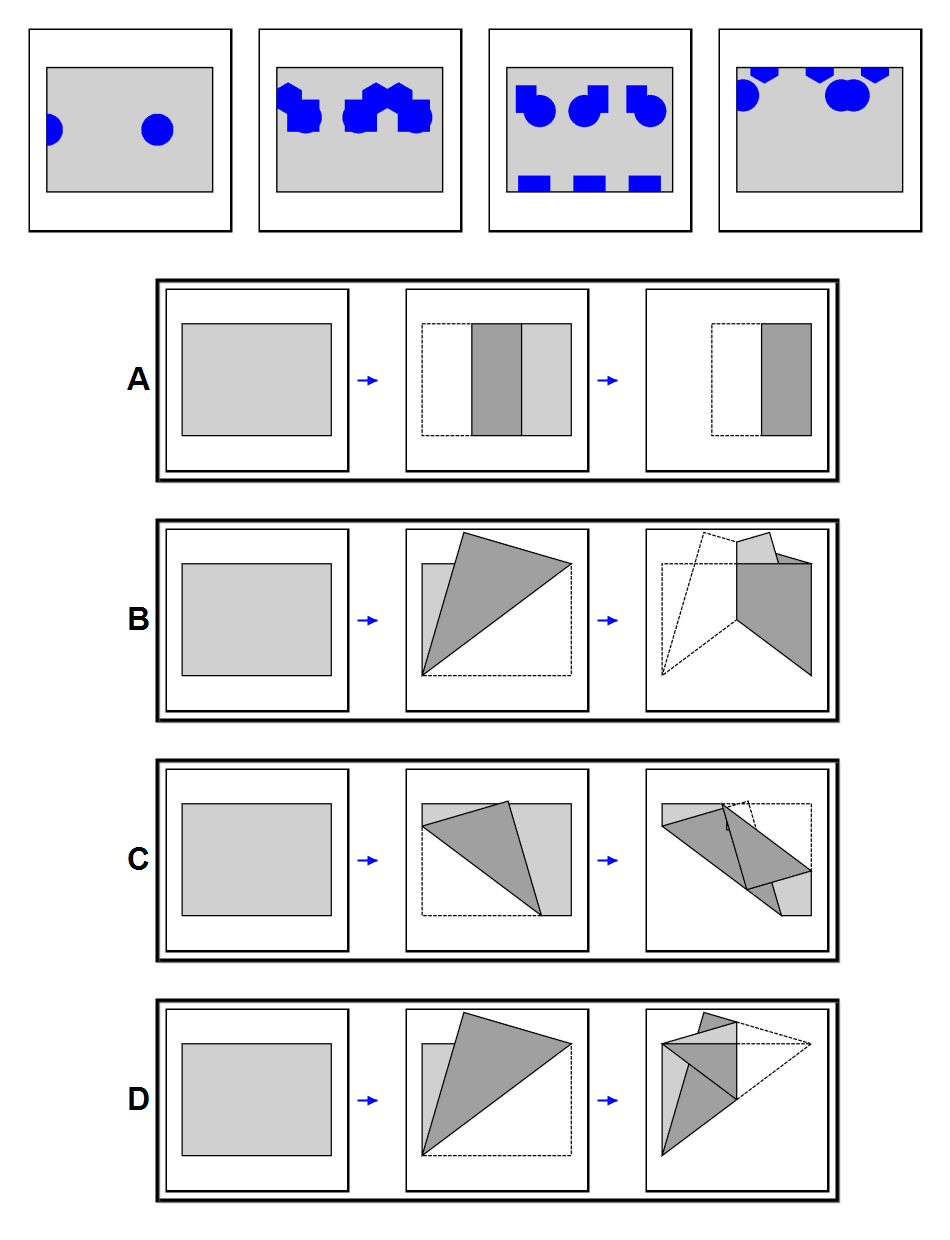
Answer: A